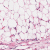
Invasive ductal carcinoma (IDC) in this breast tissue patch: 0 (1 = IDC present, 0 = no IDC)